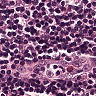
Metastatic tissue present: no